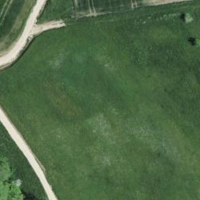
EUNIS habitat code: 52
Species observed at this site:
Buteo buteo
Corvus corax
Corvus corone